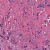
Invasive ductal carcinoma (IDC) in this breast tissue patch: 1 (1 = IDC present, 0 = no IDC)